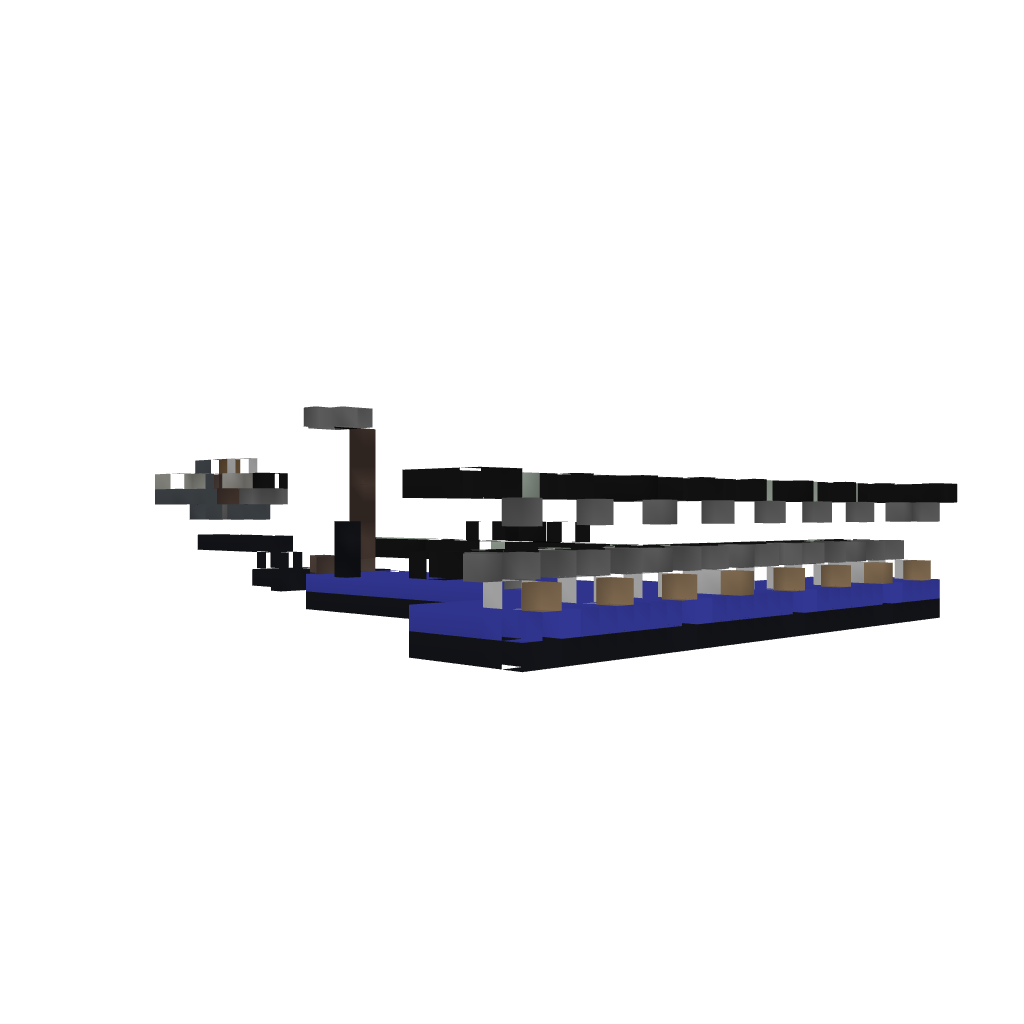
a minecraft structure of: Gun-Ship2.0